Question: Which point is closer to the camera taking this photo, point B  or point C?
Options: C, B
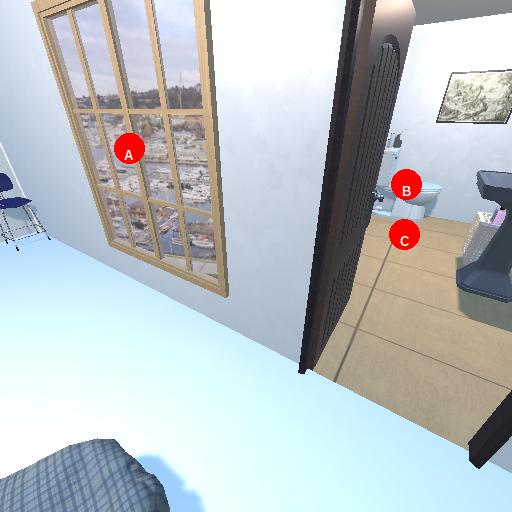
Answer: C